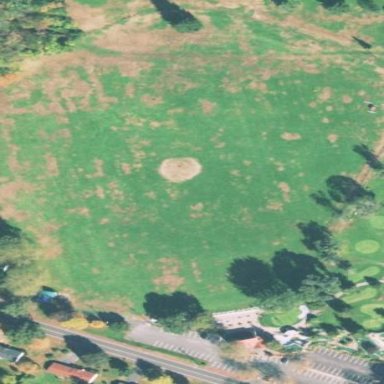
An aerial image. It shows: Golf driving range on pitch.